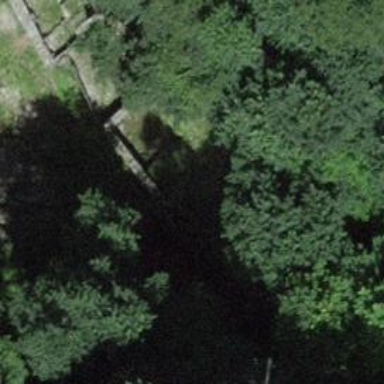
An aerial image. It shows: Scene of historic ruins.